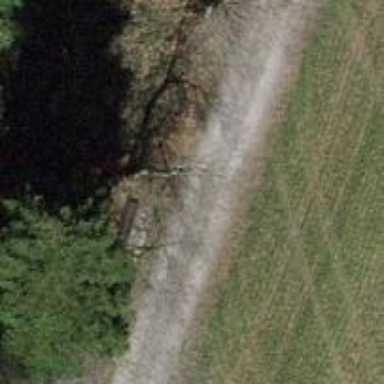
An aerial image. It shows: Bench.